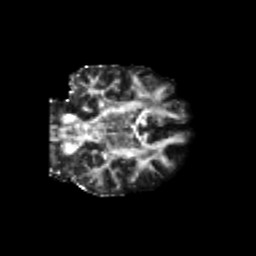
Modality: FA
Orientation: coronal
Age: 22
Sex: male
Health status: healthy
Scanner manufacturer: philips
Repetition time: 7.393 s
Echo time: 0.08599 s